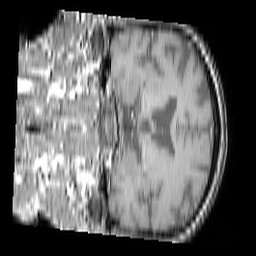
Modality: T1w
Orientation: coronal
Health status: ill
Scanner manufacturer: philips
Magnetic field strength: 3 T
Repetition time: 0.3787 s
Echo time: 0.002908 s